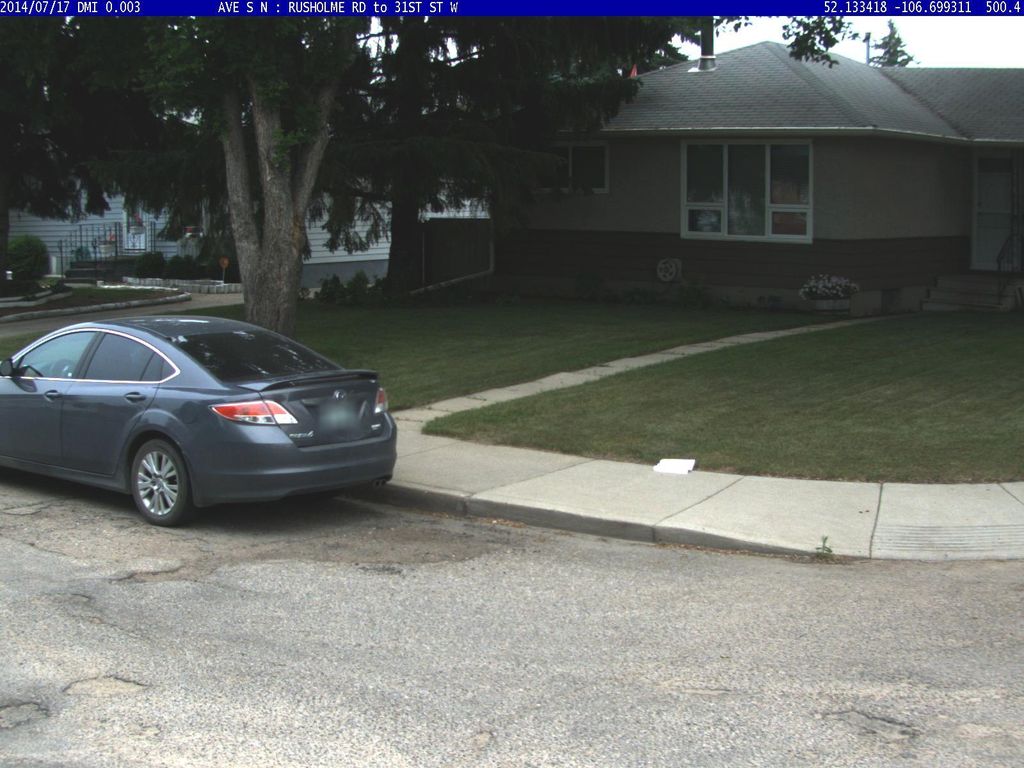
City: saskatoon